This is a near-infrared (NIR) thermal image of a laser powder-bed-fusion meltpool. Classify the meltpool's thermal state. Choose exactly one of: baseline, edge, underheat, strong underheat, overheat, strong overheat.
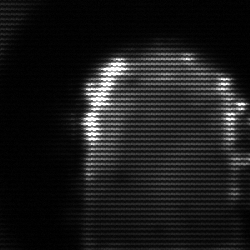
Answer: baseline